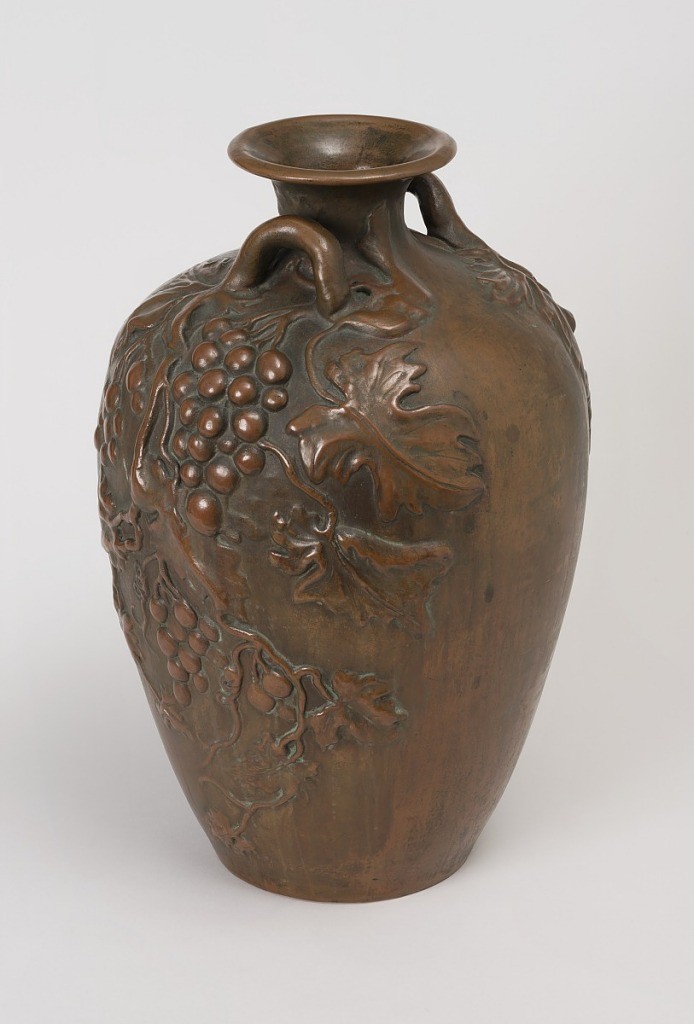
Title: Vase
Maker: Weller Pottery
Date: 1910–20
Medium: Earthenware, bronze
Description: Buff clay body, cast.  Amphora form with flaring rim.  High relief decoration of grape clusters and leaves on each side below vine-formed handles.  Electro-deposit of bronze covers surface and foot rim portion of bottom.  Green patination, slightly streaked.